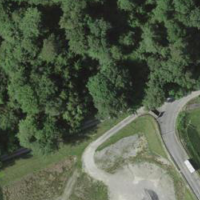
EUNIS habitat code: 44
Species observed at this site:
Cornus sanguinea